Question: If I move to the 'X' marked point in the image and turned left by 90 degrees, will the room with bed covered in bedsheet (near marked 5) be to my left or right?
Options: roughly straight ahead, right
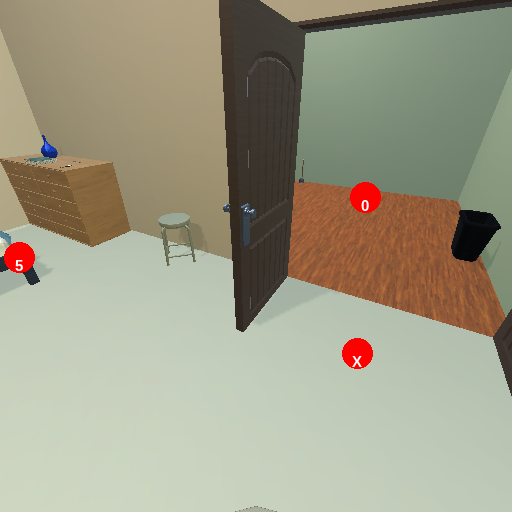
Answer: roughly straight ahead